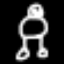
Label: frog